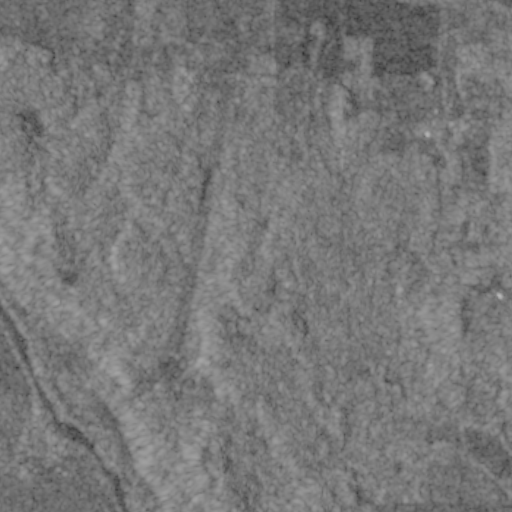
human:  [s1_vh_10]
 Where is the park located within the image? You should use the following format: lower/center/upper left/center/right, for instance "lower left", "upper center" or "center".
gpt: The park is located in the center right of the image.
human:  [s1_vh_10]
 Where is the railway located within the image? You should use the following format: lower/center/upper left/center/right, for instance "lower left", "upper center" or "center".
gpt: The railway is located in the left of the image.
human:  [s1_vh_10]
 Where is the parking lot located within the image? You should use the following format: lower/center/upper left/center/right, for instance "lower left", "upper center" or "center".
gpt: There is no parking lot in the image.

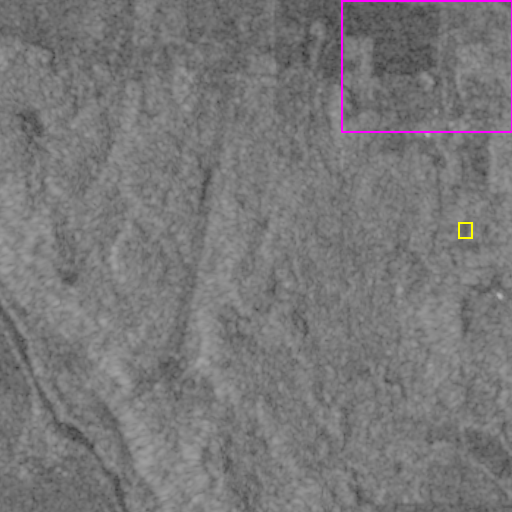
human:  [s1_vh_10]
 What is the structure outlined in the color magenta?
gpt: The structure outlined in magenta is a crop field.
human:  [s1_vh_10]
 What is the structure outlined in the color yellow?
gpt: The structure outlined in yellow is a park.
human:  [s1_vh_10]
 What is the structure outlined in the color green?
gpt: There is no green outline.